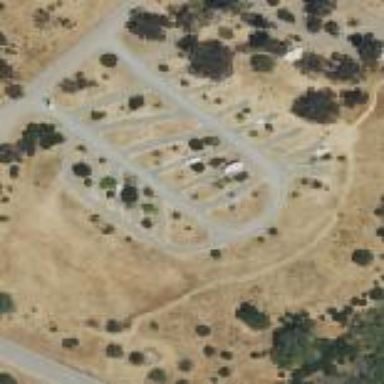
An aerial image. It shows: Campsite for tourism.